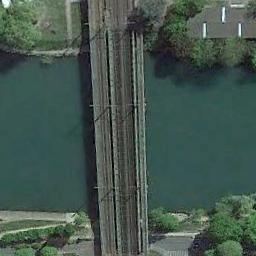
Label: bridge